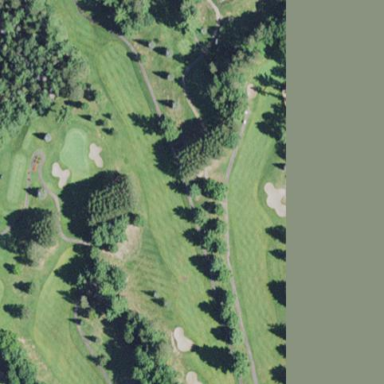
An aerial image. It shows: Golf fairway surrounded by grass.